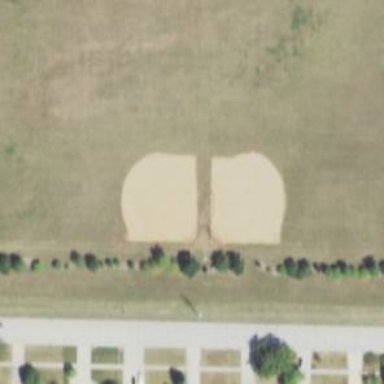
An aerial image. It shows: Baseball pitch for leisure land activities.